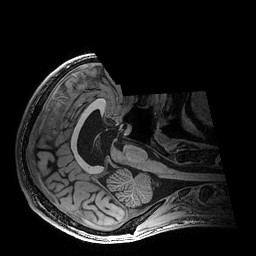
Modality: T1w
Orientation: axial
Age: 20
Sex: male
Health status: healthy